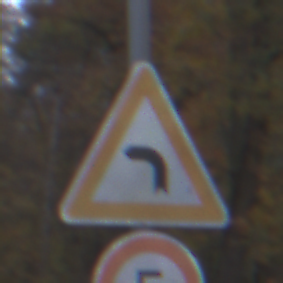
Verkehrszeichen: KurveLinks
Zusatzzeichen unten: Geschwindigkeit5
Umgebung: Outdoor, Nature
Tageszeit: SunriseSunset
Wetter: PartlyCloudy
Licht: Natural
Jahreszeit: Autumn
Kontrast: LowContrast